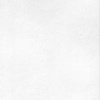
Label: dusty